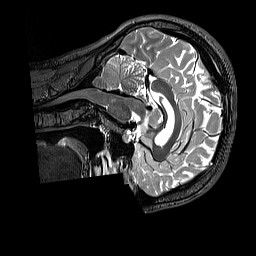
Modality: T2w
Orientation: sagittal
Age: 28
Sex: female
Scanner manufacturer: siemens
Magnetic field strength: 3 T
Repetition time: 3.2 s
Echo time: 0.728 s